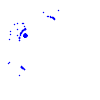
Particle: pion